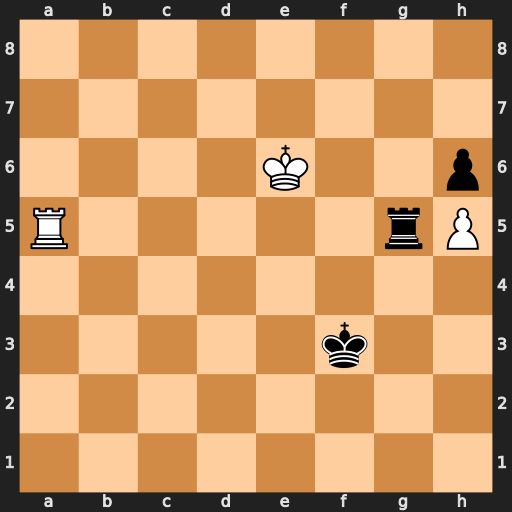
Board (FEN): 8/8/4K2p/R5rP/8/5k2/8/8
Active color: w
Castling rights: -
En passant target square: -
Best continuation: Rxg5 hxg5 h6 g4 h7 g3 h8=Q